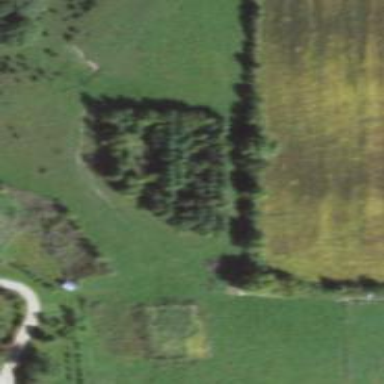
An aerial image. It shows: Row of trees in natural setting.